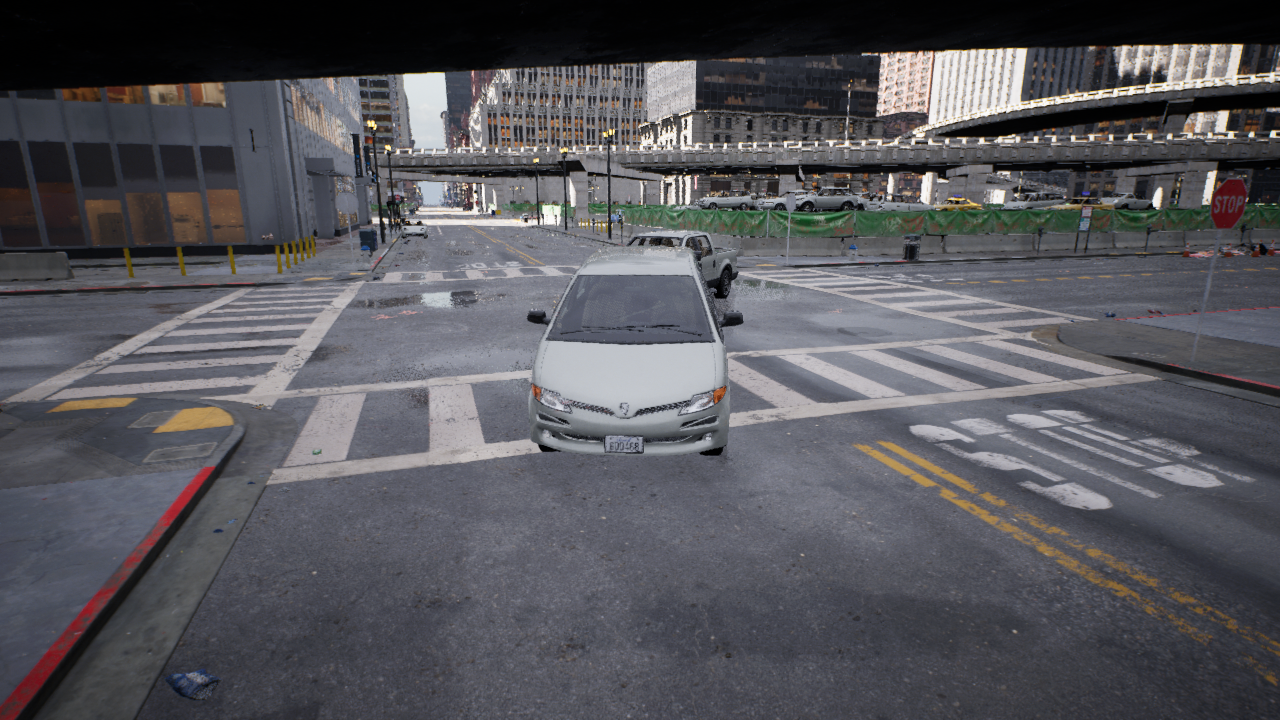
Venue: intersection
Lighting: clear day
Vehicle rig: minivan